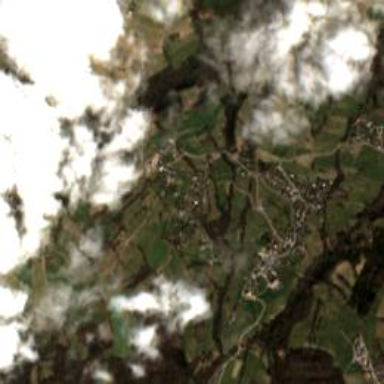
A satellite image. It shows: Small hamlet.